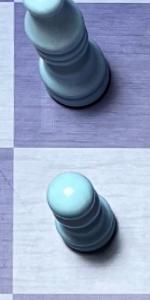
Label: Pawn_White